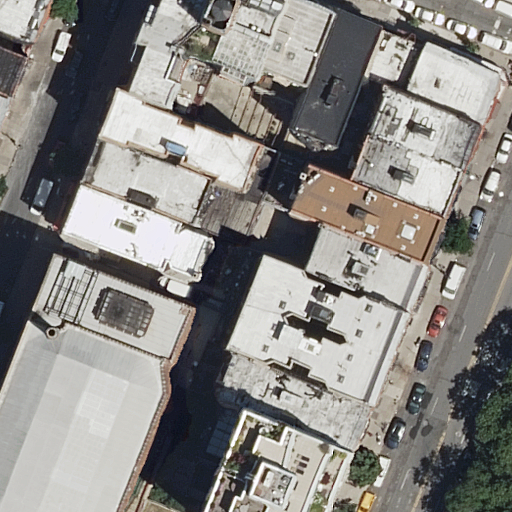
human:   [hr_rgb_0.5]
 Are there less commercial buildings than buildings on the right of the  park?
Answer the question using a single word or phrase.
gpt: no

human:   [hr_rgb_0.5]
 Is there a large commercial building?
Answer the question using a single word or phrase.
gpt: no

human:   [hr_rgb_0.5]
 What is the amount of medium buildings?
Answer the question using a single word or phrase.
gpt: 19

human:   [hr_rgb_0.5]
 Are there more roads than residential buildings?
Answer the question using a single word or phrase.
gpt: no

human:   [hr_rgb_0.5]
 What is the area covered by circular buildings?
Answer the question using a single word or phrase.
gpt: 0m2

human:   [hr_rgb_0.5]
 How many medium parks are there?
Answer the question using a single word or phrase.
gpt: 0

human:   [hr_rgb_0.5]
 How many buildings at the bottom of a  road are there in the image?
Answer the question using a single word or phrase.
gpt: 20

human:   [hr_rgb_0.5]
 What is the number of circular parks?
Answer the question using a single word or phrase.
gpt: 0

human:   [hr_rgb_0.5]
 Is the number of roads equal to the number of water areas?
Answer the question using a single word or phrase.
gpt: no

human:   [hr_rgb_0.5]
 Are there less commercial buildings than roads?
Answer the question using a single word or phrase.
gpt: yes

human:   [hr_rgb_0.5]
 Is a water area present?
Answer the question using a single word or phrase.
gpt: no

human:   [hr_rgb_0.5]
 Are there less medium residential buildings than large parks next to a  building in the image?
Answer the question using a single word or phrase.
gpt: no

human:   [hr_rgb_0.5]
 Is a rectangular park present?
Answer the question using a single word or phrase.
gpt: yes

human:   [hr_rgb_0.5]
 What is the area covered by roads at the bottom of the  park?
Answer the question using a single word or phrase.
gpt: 0m2

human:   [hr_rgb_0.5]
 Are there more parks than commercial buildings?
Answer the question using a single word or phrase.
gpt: yes

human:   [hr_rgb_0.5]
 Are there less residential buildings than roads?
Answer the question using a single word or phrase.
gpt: no

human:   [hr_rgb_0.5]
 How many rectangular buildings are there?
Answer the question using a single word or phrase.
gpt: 15

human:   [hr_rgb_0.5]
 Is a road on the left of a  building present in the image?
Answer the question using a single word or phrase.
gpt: yes

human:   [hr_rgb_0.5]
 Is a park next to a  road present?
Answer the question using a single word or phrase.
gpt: yes

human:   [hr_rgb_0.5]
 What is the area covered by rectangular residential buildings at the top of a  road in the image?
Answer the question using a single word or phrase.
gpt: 2457m2

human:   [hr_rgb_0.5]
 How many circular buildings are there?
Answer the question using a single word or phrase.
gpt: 0

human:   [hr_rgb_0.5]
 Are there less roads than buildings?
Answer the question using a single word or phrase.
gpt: yes

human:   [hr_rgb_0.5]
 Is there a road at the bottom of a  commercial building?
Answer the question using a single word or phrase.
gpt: no

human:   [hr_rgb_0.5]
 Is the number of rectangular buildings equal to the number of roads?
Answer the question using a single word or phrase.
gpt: no

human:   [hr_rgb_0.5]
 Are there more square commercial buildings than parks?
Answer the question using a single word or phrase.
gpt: no

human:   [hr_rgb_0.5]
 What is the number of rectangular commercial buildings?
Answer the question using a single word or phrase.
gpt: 0

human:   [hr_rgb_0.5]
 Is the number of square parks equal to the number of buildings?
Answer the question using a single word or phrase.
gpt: no

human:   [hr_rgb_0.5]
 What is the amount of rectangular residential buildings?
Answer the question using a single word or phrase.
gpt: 15

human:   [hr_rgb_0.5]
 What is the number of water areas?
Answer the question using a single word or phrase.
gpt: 0

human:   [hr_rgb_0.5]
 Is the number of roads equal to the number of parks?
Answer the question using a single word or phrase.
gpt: no

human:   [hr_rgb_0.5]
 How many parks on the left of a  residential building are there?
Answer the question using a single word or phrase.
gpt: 0

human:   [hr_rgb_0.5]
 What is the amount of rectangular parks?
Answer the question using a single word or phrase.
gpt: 1

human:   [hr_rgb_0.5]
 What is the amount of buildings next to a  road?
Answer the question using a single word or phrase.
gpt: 23

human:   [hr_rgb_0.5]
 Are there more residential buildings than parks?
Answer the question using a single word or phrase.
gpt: yes

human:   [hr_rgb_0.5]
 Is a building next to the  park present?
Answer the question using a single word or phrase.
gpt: yes

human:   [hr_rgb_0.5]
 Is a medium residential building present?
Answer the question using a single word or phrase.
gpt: yes

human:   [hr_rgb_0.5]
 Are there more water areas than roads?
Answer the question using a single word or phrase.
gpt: no